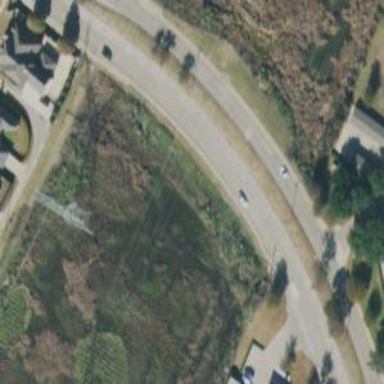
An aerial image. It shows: Secondary road.